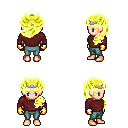
a pixel art fantasy rpg character, female body template, human, light skin, maroon long-sleeve shirt, teal pants, gold princess hairstyle, silver tiara, gold gloves, four views (front, back, left, right), 2x2 character sprite sheet, small pixel art, hard edges, no anti-aliasing